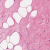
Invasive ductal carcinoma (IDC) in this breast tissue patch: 0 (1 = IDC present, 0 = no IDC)